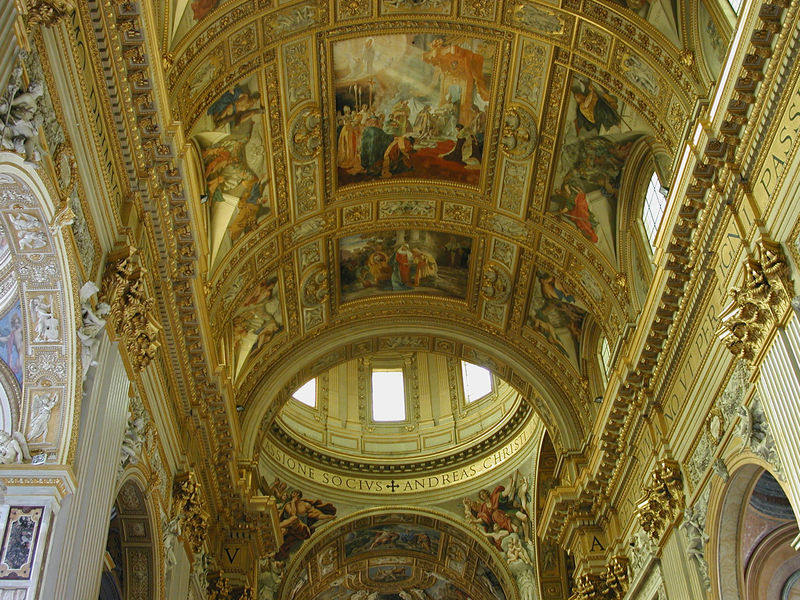
Titel: Rom, S. Andrea della Valle
Künstler: Carlo Rainaldi
Standort: Rom, S. Andrea della Valle (EU - I - Latium)
Schlagwörter: blau, gemälde, himmel, weiß, gelb, fenster, licht, säulen, barock, bibel, kirche, gold, decke, renaissance, relief, schrift, bilder, bogen, italien, kuppel, arch, blue, church, column, columns, coronation, ornate, people, red, white, gilded, golden, green, painting, windows, woman, yellow, verzierung, wandmalerei, stuck, brown, wiess, bögen, kreuz, dom, kathedrale, rom, christus, dekce, angels, fresken, passau, building, orange, vatikan, könige, deckengemälde, light, bemalung, decoration, gilt, anbetung, shadow, rundung, cross, glass, paintings, photo, letters, italy, petersdom, tonnengewölbe, dome, rome, cathedral, ceiling, detail, katholisch, god, christ, fresco, flute, andreas, christian, carving, bible, passion, scenes, fluted, mural, murals, vault, latin, photograph, chapel, text, words, dold, blood, bilden, indoor, vaulted, detailed, gild, panel, capitals, details, corners, panels, v, barrel vault, deciples, a, vatican, socius, panes, vaulting, coffered, socovs, socivs, fressco, ornamented, baulted, cpaitals, gioto, chross, sant’andrea della valle, domenichino